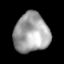
Tissue: lung
Cell type: T cells
Senescence score: 0.228
Nuclear area (px): 1359
Mean DAPI intensity: 162.084